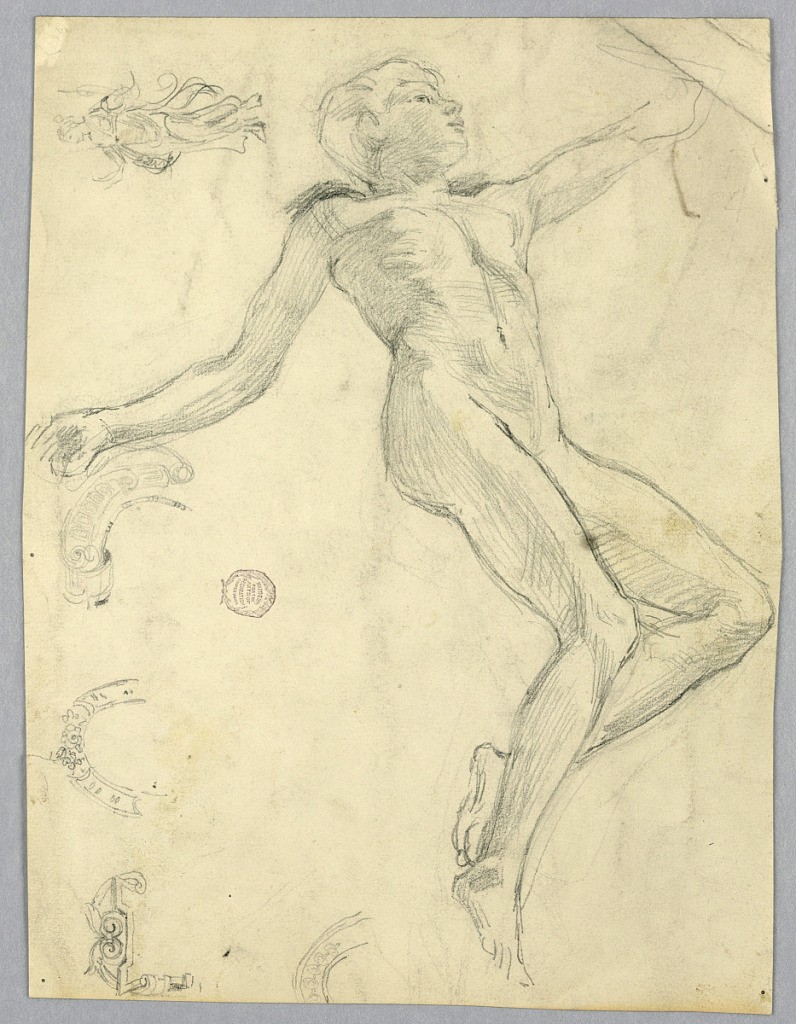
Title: Sketch of a Female Nude
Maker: Francis Augustus Lathrop, American, 1849–1909
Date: ca. 1895
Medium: Graphite on paper
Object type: Drawing
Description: Nude female figure with arms swung out, both knees bent.  At left, sketches for frames, and small sketch of figure with drapery.